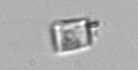
Label: Bacillariophyceae_morphotype1